Question: This is the code to test pol2cart() and cart2pol:
'''
clear all
close all
clc
% data = imread('D:\Projects\CarPool\TestData est_img1.bmp');
data = phantom(128);
img = sum(data, 3);
[M, N] = size(img);
xvec = linspace(-N/2, N/2);
% convert pixel coordinates from cartesian to polar
[x, y] = meshgrid(xvec,xvec);
[theta, rho] = cart2pol(x, y);
[xx, yy] = pol2cart(theta, rho);
%# show pixel locations (subsample to get less dense points)
xdisp = x(1:8:end,1:4:end);
ydisp = y(1:8:end,1:4:end);
tdisp = theta(1:8:end,1:4:end);
rdisp = rho(1:8:end,1:4:end);
xxdisp = xx(1:8:end,1:4:end);
yydisp = yy(1:8:end,1:4:end);
% h = warp(xx, yy, zeros(size(xx)), img);
% imgWarp = get(h, 'FaceColor');imgWapr = sum(imgWarp,3);
% imgWarp = (imgWarp - min(imgWarp(:)))/max(imgWarp(:));
% img = (img - min(img(:)))/max(img(:));
% diffImg = img - imgWarp;
figure; clf
subplot(241)
scatter(xdisp(:),ydisp(:),3,'filled', 'red'), axis ij image
title('cartesian coordinates'); xlabel('x'); ylabel('y');
subplot(242)
scatter(tdisp(:),rdisp(:),3,'filled'), axis ij square tight,
title('cartesian to polar coordinates'); xlabel(' heta'); ylabel('
ho');
subplot(243)
scatter(xxdisp(:),yydisp(:),3,'filled'), axis ij square tight,
title('cartesian to polar coordinates'); xlabel('x'); ylabel('y');
subplot(244)
scatter(xdisp(:),ydisp(:),3,'filled', 'red'), axis ij image; hold on
scatter(xxdisp(:),yydisp(:),3,'filled', 'blue'), axis ij square tight,
legend('orginal cartesian coordinates', 'coordinates from polar to cartesian');
title('cartesian to polar coordinates'); xlabel('x'); ylabel('y');
%# show images
subplot(245), imshow(img), axis on
title('cartesian'); xlabel('x'); ylabel('y');
subplot(246), warp(theta, rho, zeros(size(theta)), img)
title('cartesian to polar'); xlabel(' heta'); ylabel('
ho');
view(2), axis square
subplot(247), warp(xx, yy, zeros(size(xx)), img)
title('polar to cartesian'); xlabel('x'); ylabel('y');
view(2), axis image
subplot(248)
imagesc(diffImg); colormap(gray); colorbar;
title('difference'); xlabel('x'); ylabel('y');
view(2), axis image
'''
Here is my results. Basically the first image is the original, the second is cart2pol, the third is pol2cart.

My questions is: How do I see the difference between the first and third images? (If you look at my script, the data of the first image is 'img', but I have no idea how to find such a data for the third image? The third image is simply using 'warp()' function to do the display.)
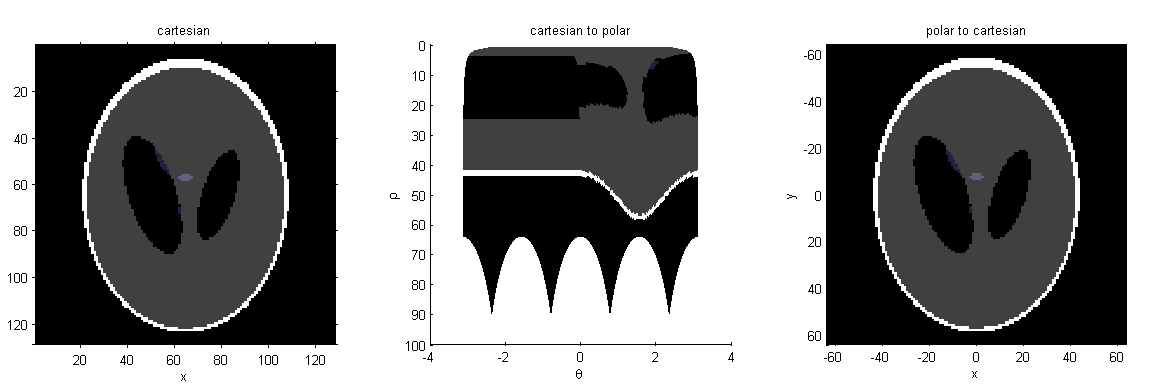
Answer: The function 'warp(x,y,z,img)' first parses your input by calling the function '[x,y,z,cdata,cdatamapping,clim,map,likeimage] = parse_inputs(varargin{:});' in which 'im2double' is applied to your 'img' in order to get 'cdata'. After that,
'''
surface(x,y,z,cdata,'EdgeColor','none','FaceColor','texturemap', ...
'CDataMapping',cdatamapping);
'''
is called to display your image.
So your three figures all show 'img' with your given coordinates, and your figure 1 and 3 should be the same.
You can 'type warp' for more details of the function.